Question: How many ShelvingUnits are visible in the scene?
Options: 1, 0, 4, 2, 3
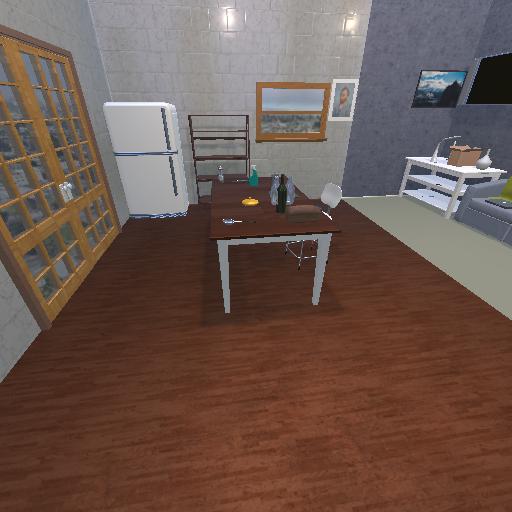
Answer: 1